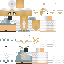
A female human skin with pale skin, wearing blonde long hair dressed in a blue tshirt and brown shorts, featuring a closed mouth.